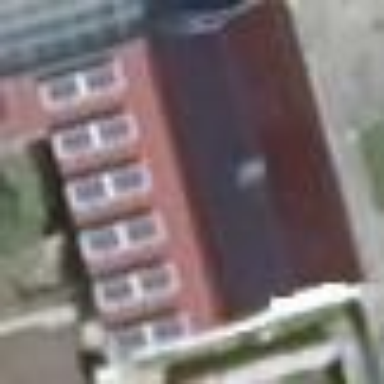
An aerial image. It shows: Building with flat roof oriented along.